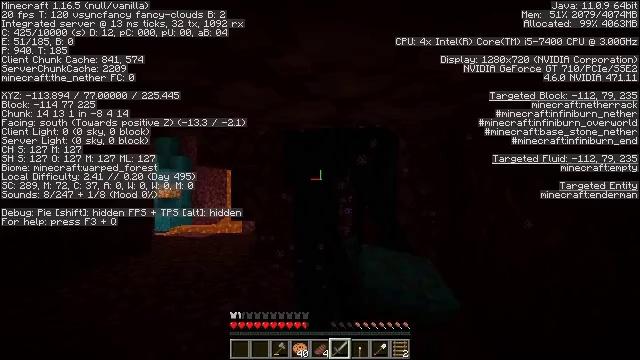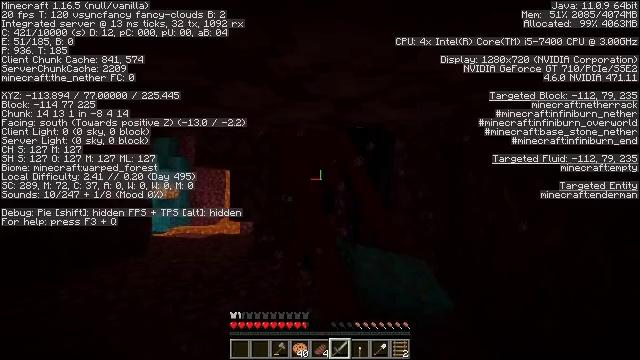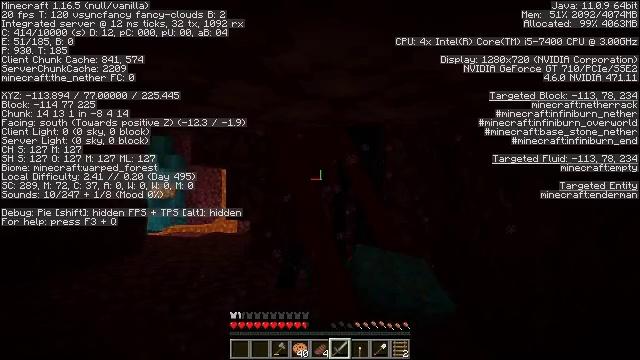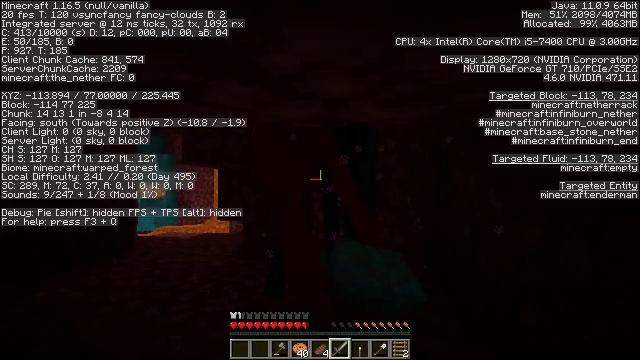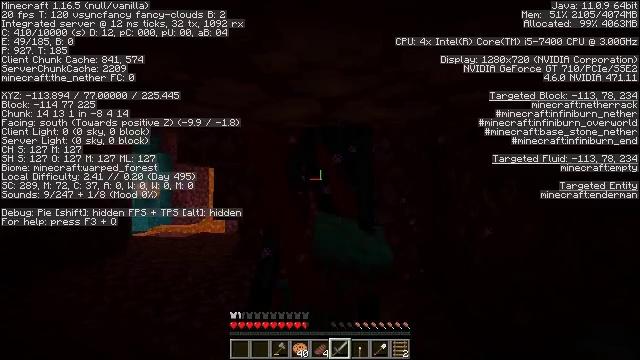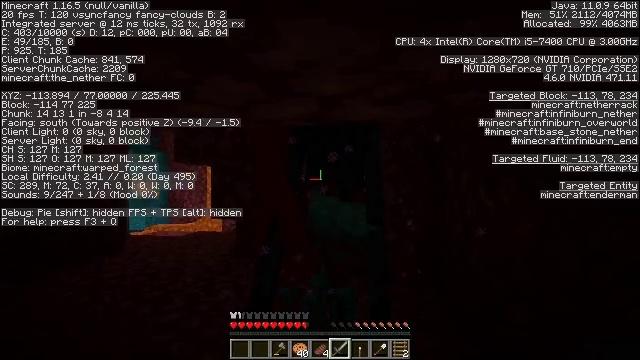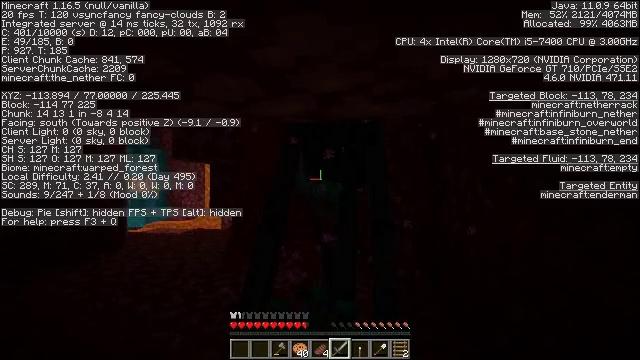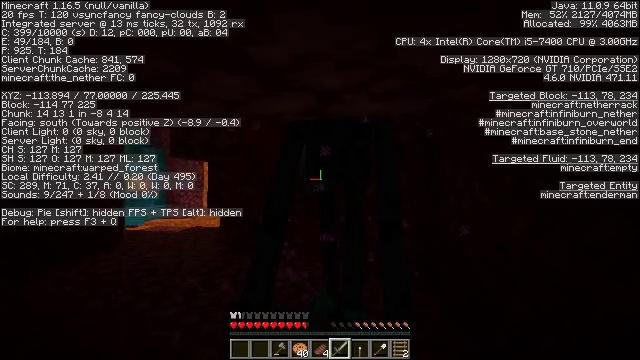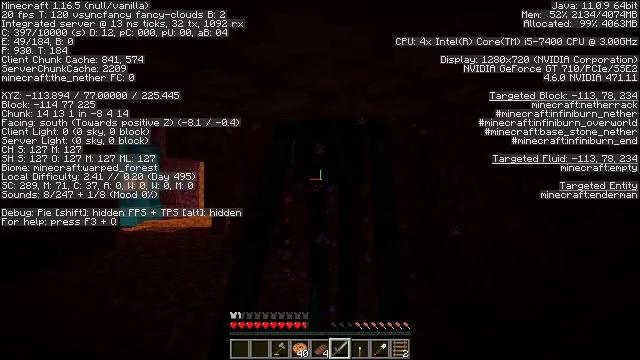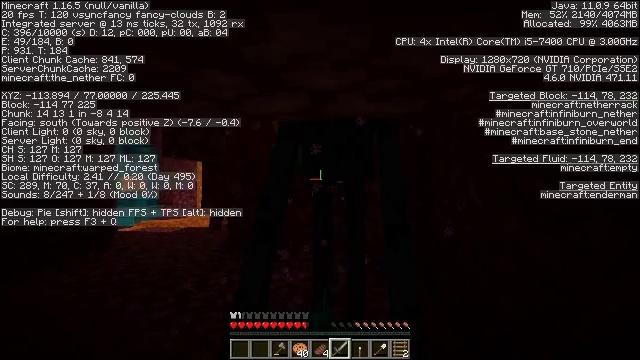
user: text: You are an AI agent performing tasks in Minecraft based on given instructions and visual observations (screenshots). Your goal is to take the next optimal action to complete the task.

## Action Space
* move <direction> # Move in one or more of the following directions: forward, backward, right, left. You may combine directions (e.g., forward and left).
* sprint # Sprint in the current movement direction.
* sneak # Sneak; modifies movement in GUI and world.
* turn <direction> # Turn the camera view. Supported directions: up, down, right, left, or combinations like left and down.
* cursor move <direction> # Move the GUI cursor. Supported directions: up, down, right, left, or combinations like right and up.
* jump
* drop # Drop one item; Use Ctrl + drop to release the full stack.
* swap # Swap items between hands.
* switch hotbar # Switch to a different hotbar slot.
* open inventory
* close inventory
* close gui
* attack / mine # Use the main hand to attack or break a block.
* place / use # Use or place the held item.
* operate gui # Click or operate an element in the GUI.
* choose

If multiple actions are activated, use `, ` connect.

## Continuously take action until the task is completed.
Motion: motion action
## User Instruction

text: Hunt the enderman.
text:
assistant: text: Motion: no_op
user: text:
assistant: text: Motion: no_op
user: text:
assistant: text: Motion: turn right
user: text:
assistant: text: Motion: no_op
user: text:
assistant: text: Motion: attack / mine
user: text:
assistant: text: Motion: attack / mine
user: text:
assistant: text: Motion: attack / mine
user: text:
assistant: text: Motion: no_op
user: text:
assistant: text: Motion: no_op
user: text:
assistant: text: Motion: no_op